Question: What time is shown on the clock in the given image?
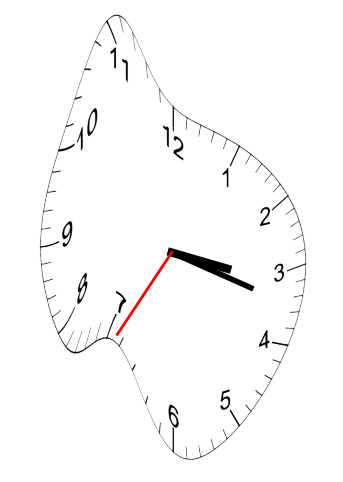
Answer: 03:17:35